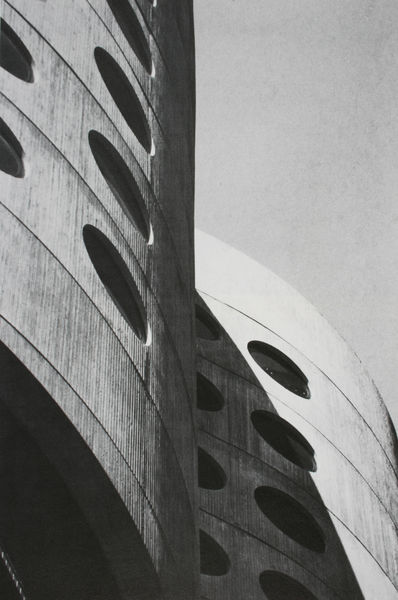
Titel: Frauenklinik und Psychiatrisches Institut des North Western-Memorial Hospitals, Fassadendetail
Künstler: Bertrand Goldberg
Standort: Chicago
Institution: North Western-Memorial-Hospital
Schlagwörter: himmel, schatten, weiß, ausschnitt, fenster, grau, licht, schwarz, architektur, sonne, oval, rund, turm, kanneliert, fassade, linien, detail, foto, fotografie, photographie, beton, schwarzweiß, photo, fasade, hochhaus, zwillingstürme, parkhaus